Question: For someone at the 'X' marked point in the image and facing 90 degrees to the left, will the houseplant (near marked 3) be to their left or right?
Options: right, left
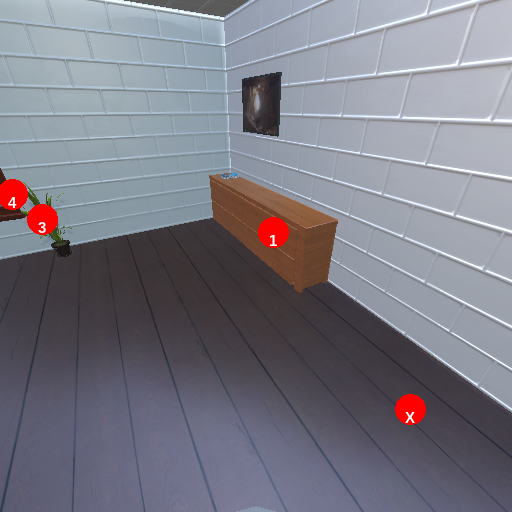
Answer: right